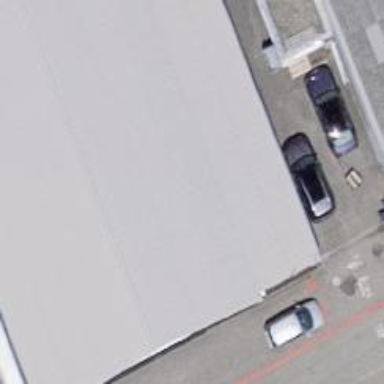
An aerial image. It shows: Hangar building.